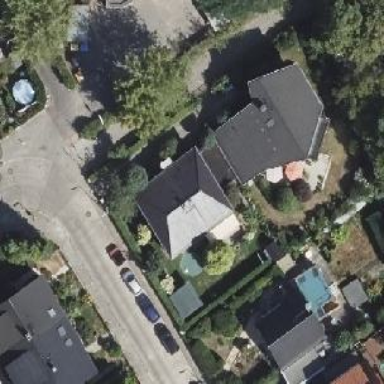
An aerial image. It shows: Detached building with hipped roof.